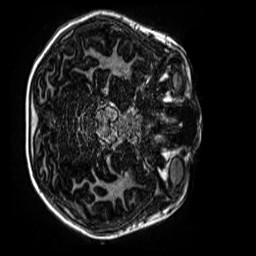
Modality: MP2RAGE
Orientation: axial
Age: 10
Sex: female
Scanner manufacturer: siemens
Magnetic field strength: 3 T
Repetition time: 4 s
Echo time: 0.00299 s